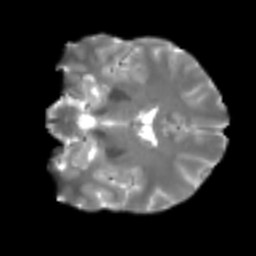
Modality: T2w
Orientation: coronal
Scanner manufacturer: siemens
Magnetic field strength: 3 T
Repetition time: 4 s
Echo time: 0.0594 s